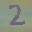
Label: 2